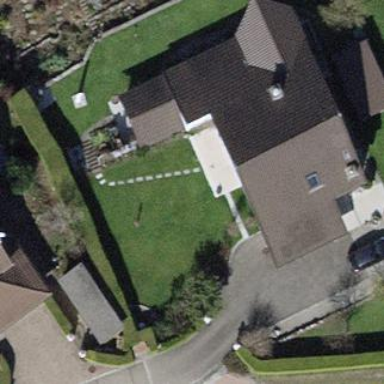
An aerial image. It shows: Simple house.